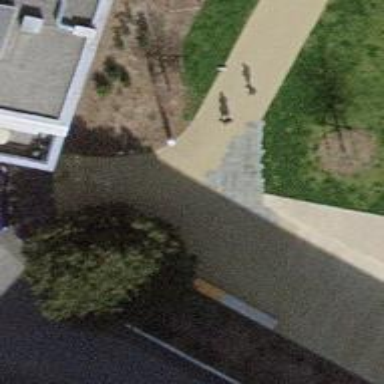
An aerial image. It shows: Pedestrian road.